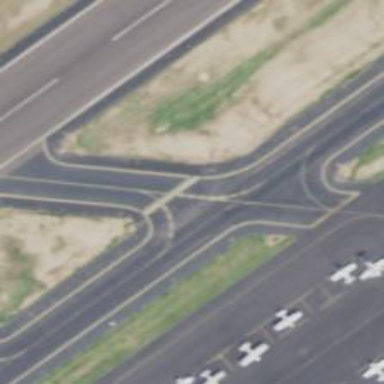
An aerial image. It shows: Image of taxiway at airport.